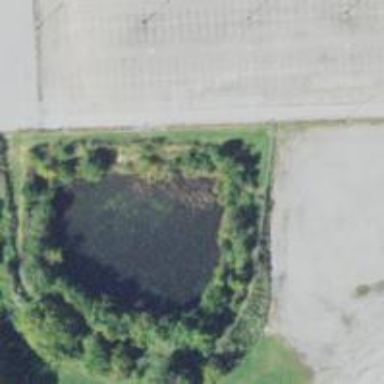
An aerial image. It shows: Infiltration basin used for land drainage.